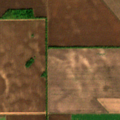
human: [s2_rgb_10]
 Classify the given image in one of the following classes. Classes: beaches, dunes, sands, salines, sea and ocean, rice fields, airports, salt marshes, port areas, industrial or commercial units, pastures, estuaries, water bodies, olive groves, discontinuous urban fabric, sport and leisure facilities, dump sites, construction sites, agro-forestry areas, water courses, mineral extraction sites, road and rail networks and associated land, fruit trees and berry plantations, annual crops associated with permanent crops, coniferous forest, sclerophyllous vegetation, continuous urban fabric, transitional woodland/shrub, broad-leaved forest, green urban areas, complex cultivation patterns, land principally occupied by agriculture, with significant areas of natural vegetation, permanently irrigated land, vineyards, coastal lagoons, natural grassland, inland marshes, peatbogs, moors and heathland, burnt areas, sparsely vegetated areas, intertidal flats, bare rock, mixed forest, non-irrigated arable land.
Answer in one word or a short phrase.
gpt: non-irrigated arable land